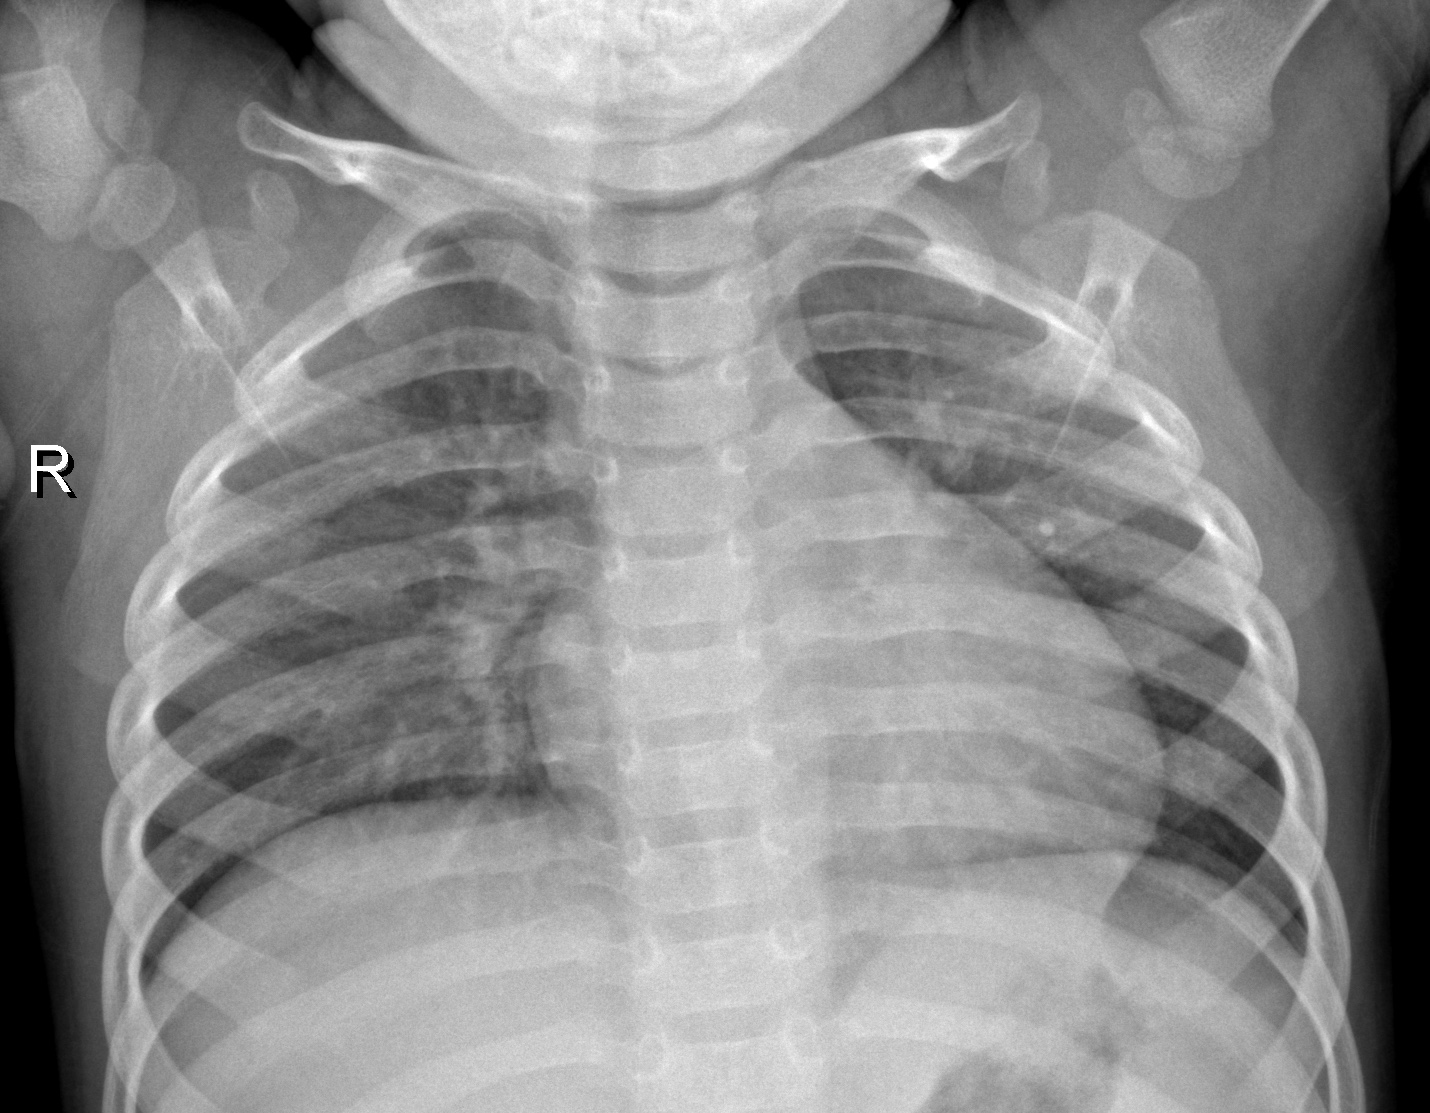
Diagnosis: NORMAL